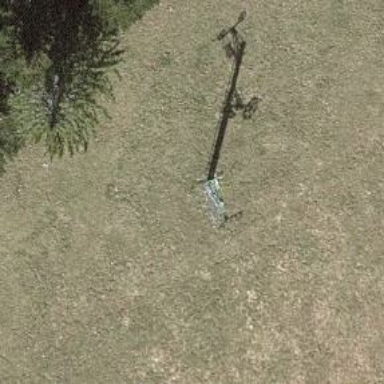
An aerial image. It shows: Pylon used for aerialway.